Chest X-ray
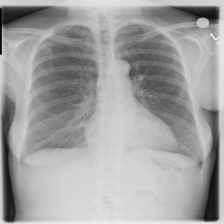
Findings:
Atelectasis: negative
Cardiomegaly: positive
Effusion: positive
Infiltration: negative
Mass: negative
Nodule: negative
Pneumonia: negative
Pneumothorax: negative
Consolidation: negative
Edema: negative
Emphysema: negative
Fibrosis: negative
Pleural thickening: negative
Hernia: negative